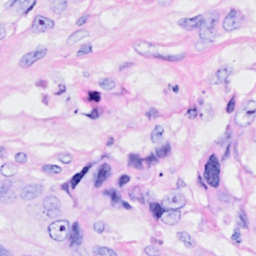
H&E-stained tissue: Breast